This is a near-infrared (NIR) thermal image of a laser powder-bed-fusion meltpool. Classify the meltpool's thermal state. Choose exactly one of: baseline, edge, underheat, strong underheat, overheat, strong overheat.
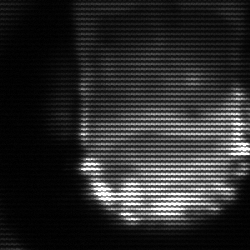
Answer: baseline